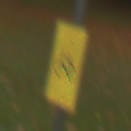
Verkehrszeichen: RadverkehrOhnePfeilsymbol
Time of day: Midday
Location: Outdoor (Nature)
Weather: Overcast
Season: Autumn
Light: Natural